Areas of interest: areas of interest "Business office"
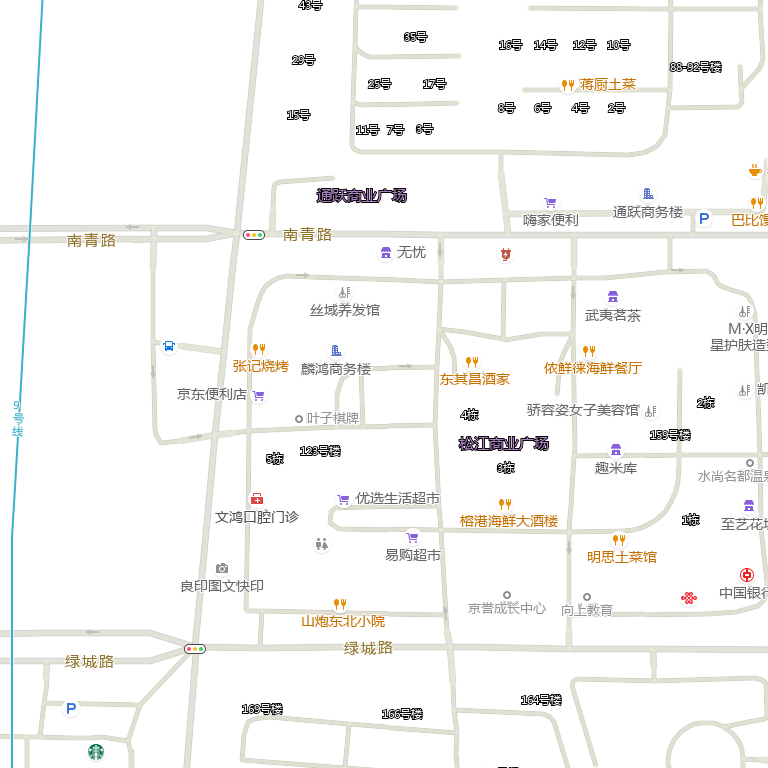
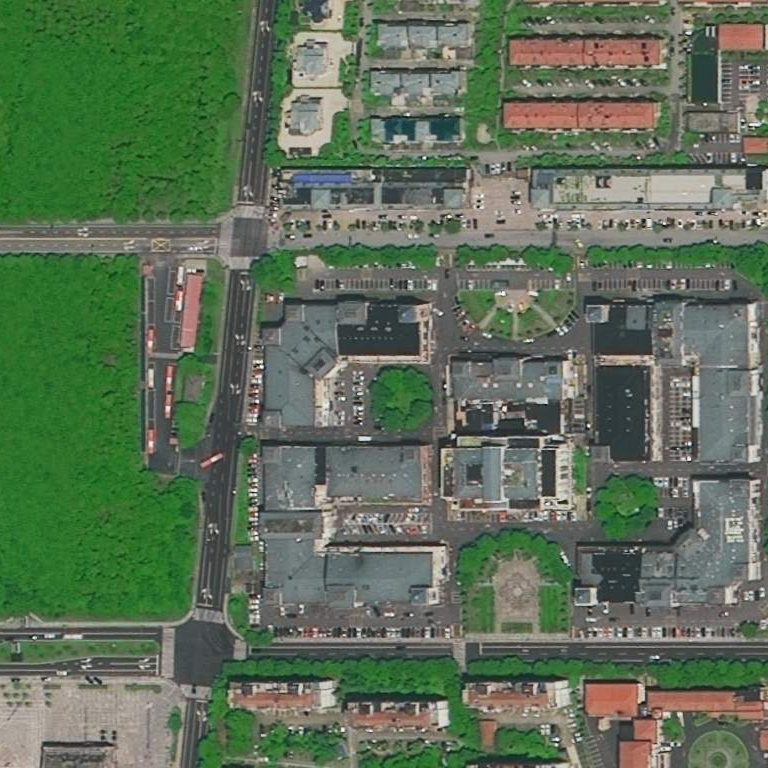